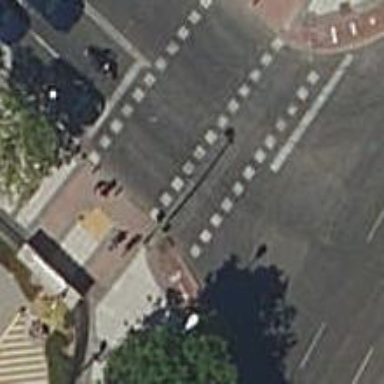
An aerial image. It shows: Cycleway with traffic signal crossing.